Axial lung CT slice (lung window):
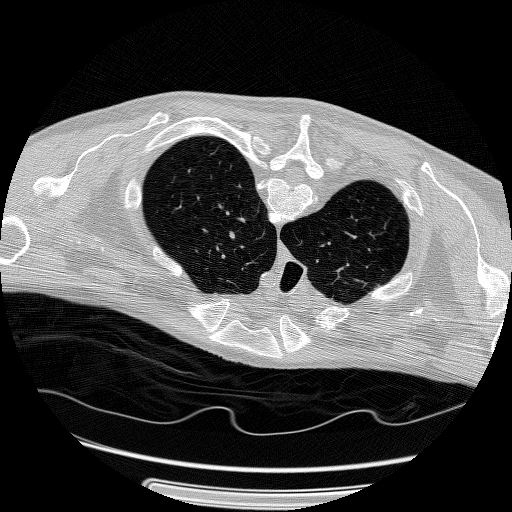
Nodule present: no